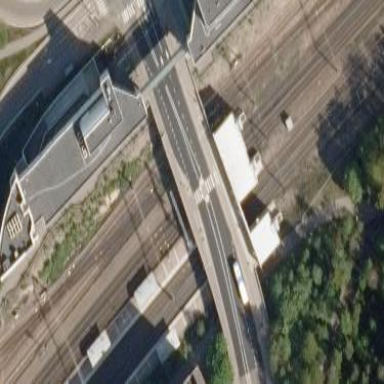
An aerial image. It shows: Bridge with beam structure.